Question: I'm trying to add a bottom 'box-shadow' to a header bar with 100% width of the screen. However I'm ending up with rounded corners as pictured:

<URL>
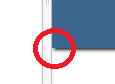
Answer: Give the <URL> a of zero, a of zero, a of 4px to soften it and a of 4px to increase its size. Finally give it a . The shadow itself is actually around the element equally - we just can't see it where it overflows the page.
'''
#shadow {
top:0;
background-color: #3D668F;
height: 50px;
width: 100%;
-webkit-box-shadow: 0 0px 4px 4px #232323;
-moz-box-shadow: 0 0px 4px 4px #232323;
box-shadow: 0 0px 4px 4px #232323;
}
'''
<URL>